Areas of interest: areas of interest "Sport and cultural"
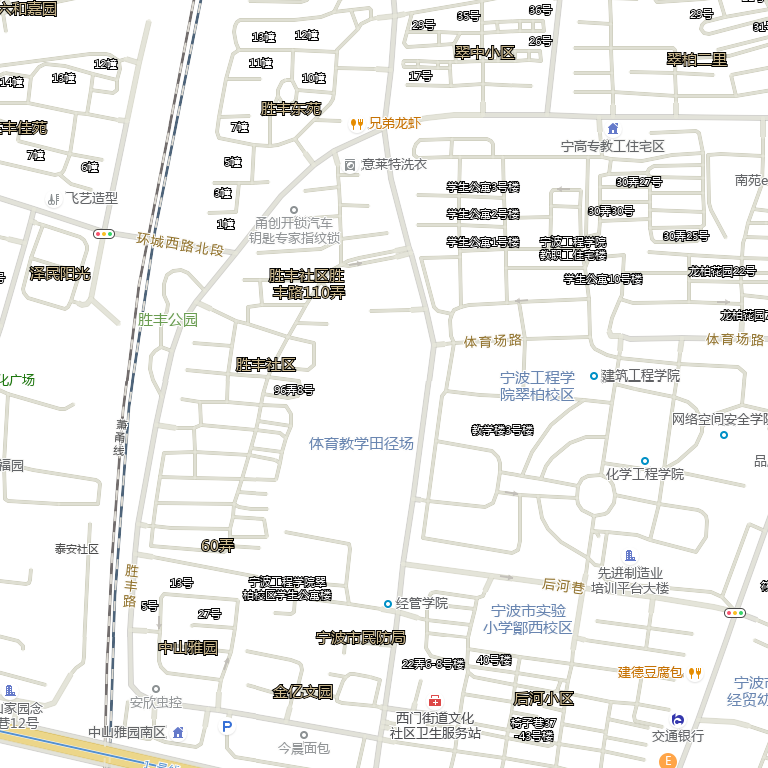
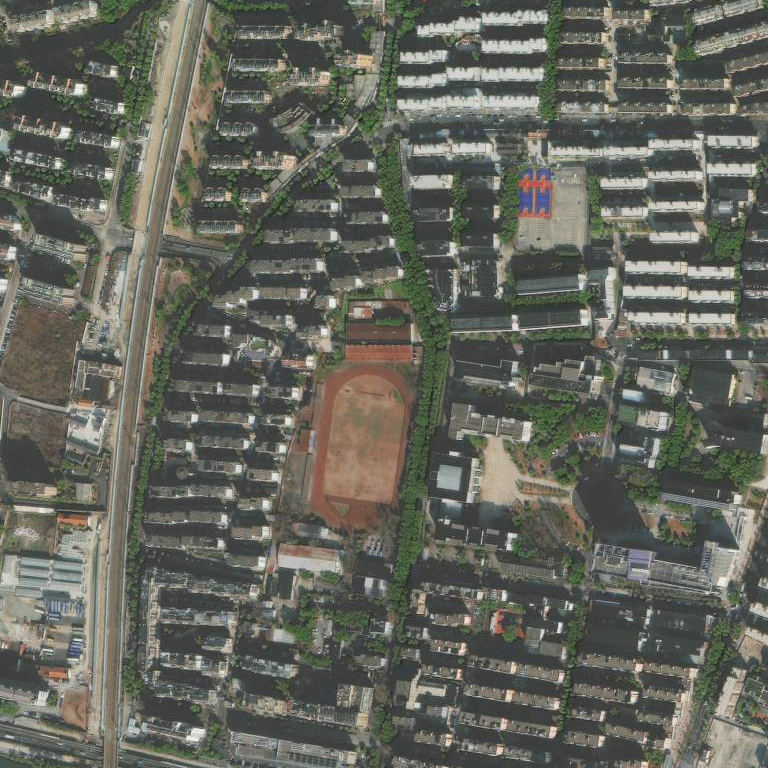